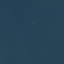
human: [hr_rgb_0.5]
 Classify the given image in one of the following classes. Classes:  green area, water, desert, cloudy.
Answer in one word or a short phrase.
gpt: water